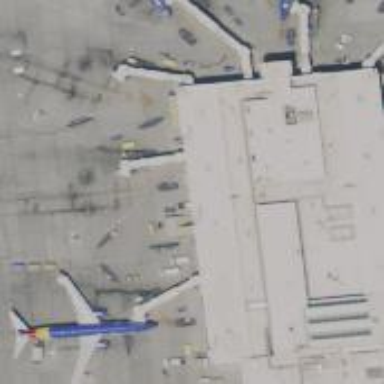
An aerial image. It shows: Airport gate.